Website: macys
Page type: account-selection
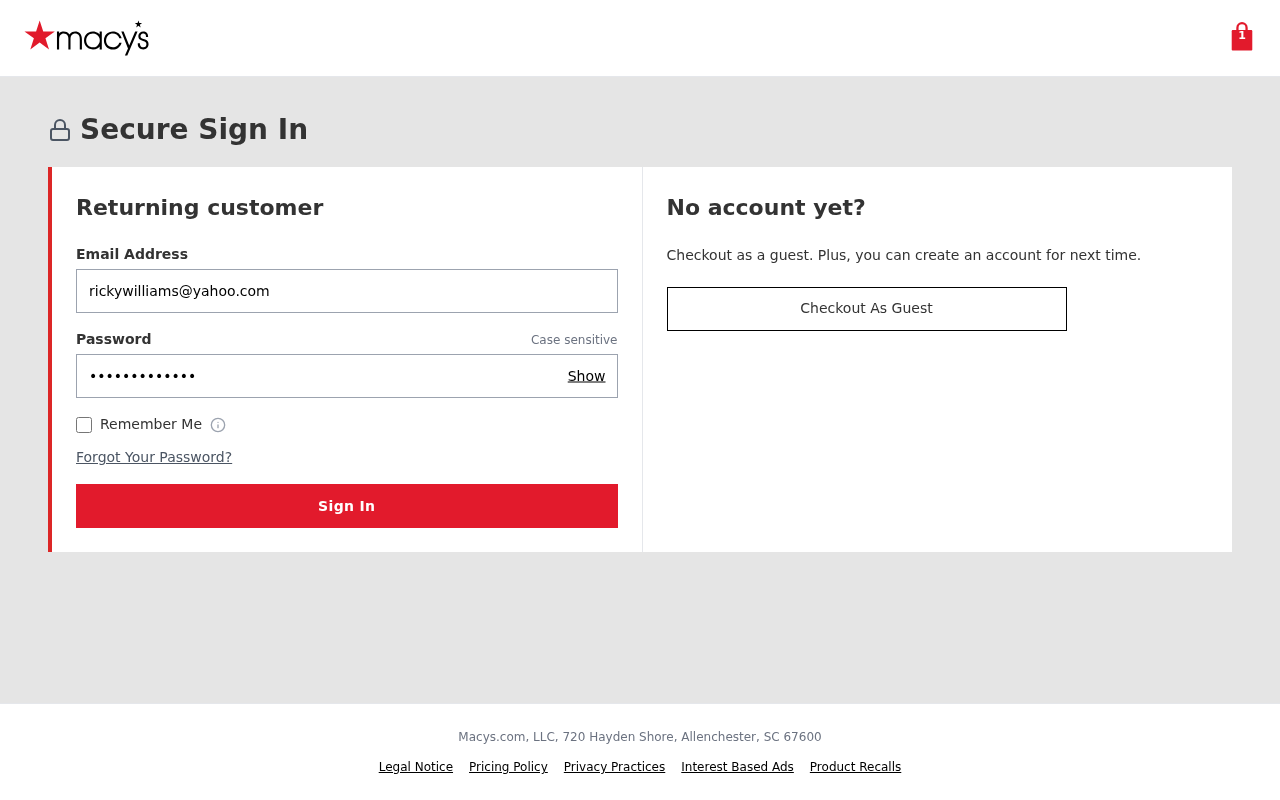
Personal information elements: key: PII_EMAIL
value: rickywilliams@yahoo.com
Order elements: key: ORDER_NUM_ITEMS
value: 1